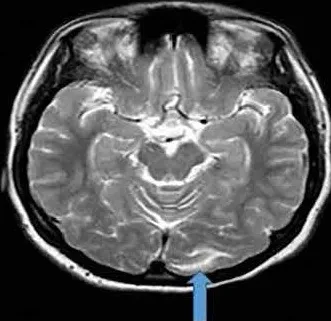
MRI; hyperintense vasogenic edema in the white matter of the left occipital lobe (blue arrow).
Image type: radiology (mri)